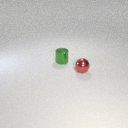
small red metal sphere in front of small green metal cylinder